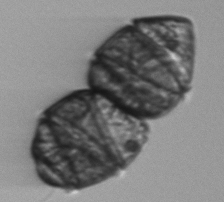
Label: Margalefidinium